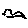
Label: bird